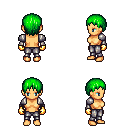
a pixel art fantasy rpg character, female body template, human, tanned skin, steel arm armor, metal pants, green plain hairstyle, gold gloves, four views (front, back, left, right), 2x2 character sprite sheet, small pixel art, hard edges, no anti-aliasing